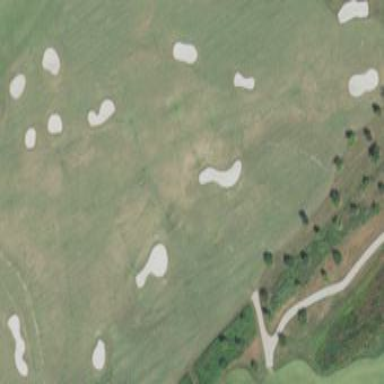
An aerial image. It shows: Driving range for golf on grass.